Aerial crown-view tile of a tropical tree (Barro Colorado Island, Panama), acquired 20250616:
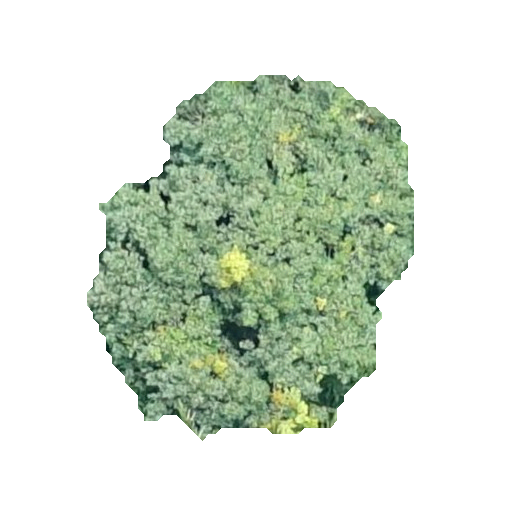
Species: Protium stevensonii
GBIF accepted scientific name: Tetragastris panamensis
Crown area: 127.758 m²